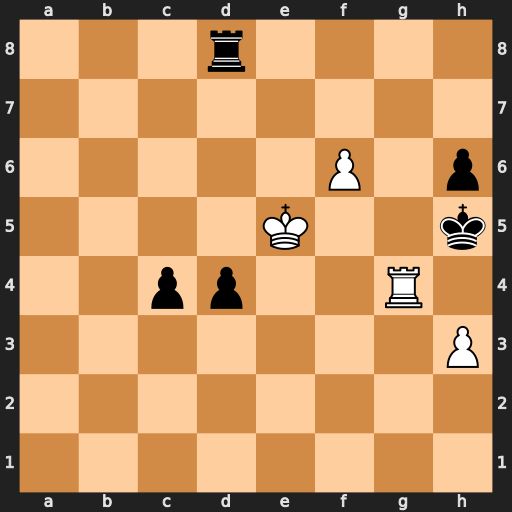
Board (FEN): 3r4/8/5P1p/4K2k/2pp2R1/7P/8/8
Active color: w
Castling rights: -
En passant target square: -
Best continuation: f7 Rf8 Kf6 d3 Rxc4